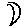
Label: moon